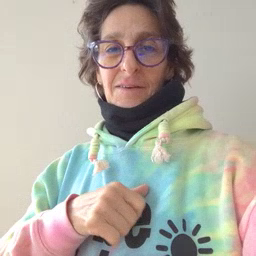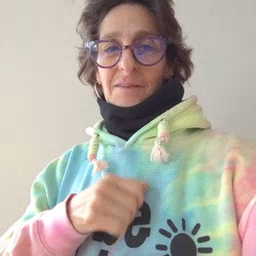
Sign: carrot